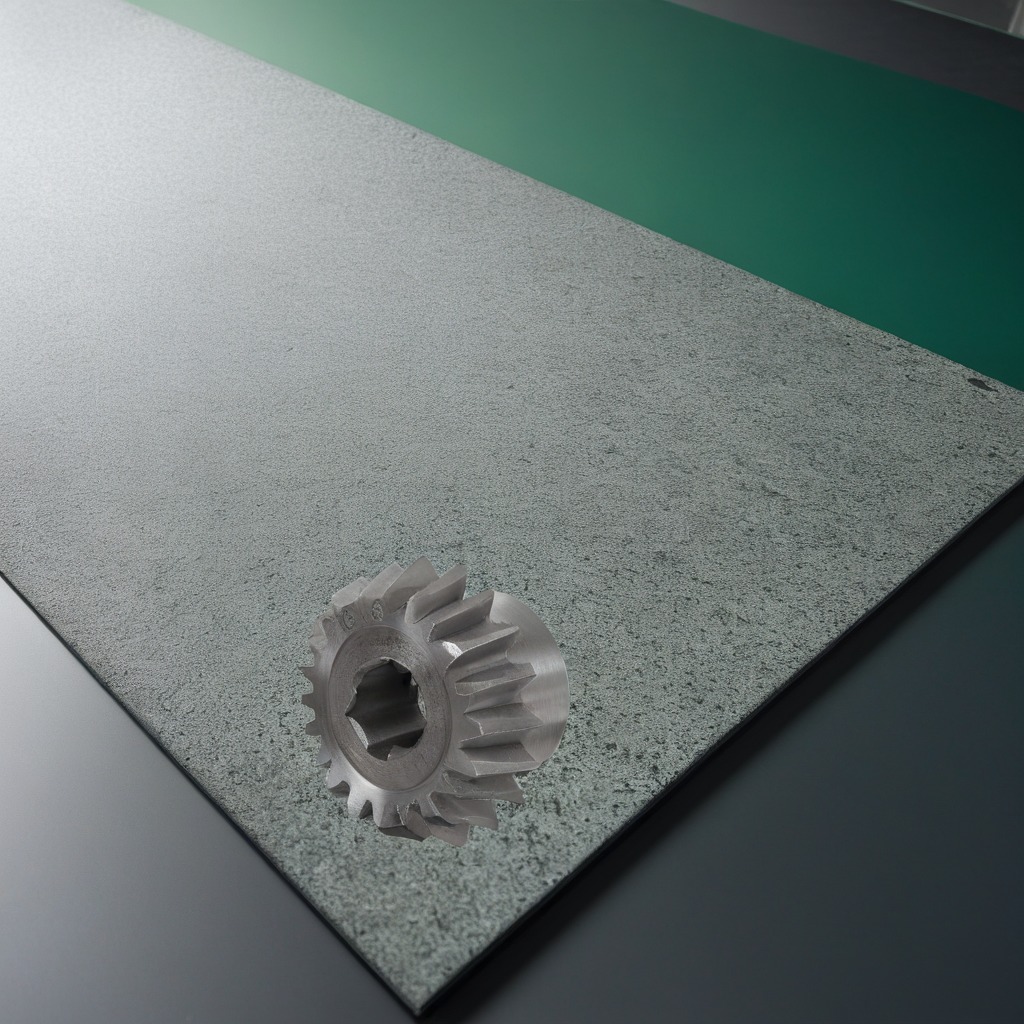
A steel gear with teeth lies on the granite tabletop.